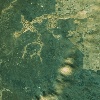
Label: land